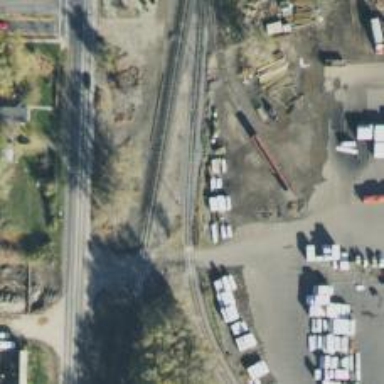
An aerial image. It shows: Railway siding with rails.